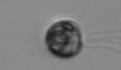
Label: flagellate_morphotype1